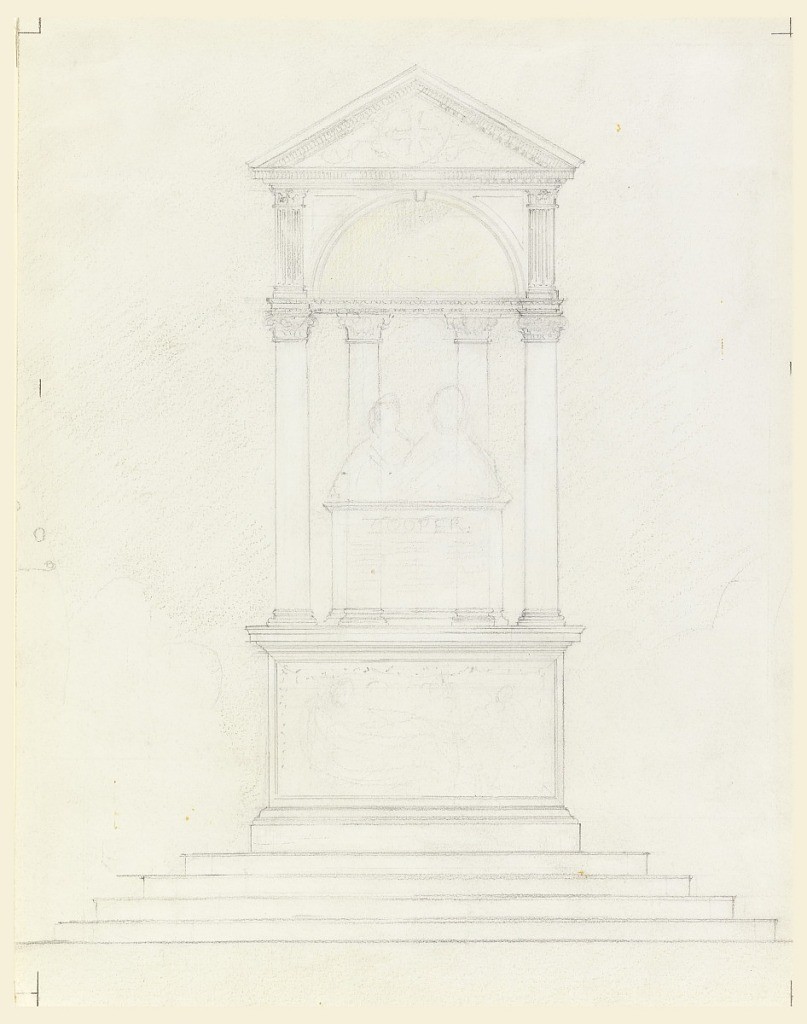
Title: Design for Cooper Monument
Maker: Stanford White, American, 1853 - 1906
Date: ca. 1900
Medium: Graphite on paper
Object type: Drawing
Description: Sketch for Cooper monument. Aedicule, crowned by a pediment. Four Corinthian columns resting on a pedestal, of which the front is decorated with a scene in relief. Four steps at base. Scheme abandoned for Cooper monument, but later used for Phillips Brooks monument in Boston. Reverse rough sketch for a monument consisting of two sections and a pyramidal roof, obliquely shown.